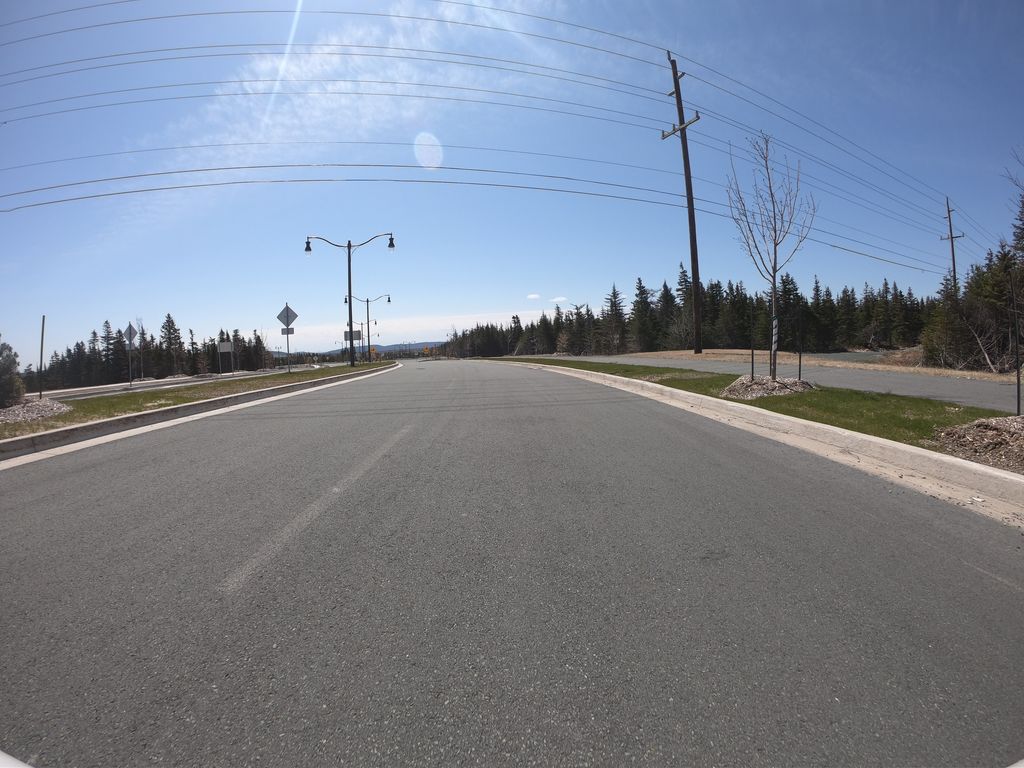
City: st_johns